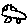
Label: car